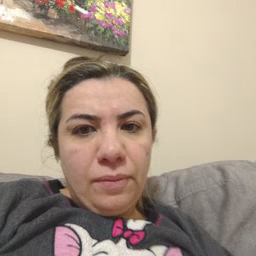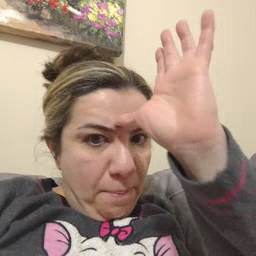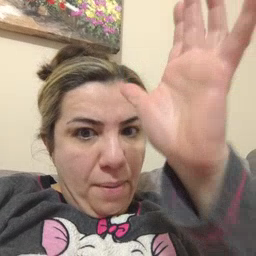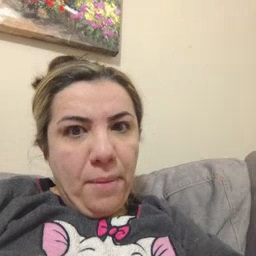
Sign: grandpa